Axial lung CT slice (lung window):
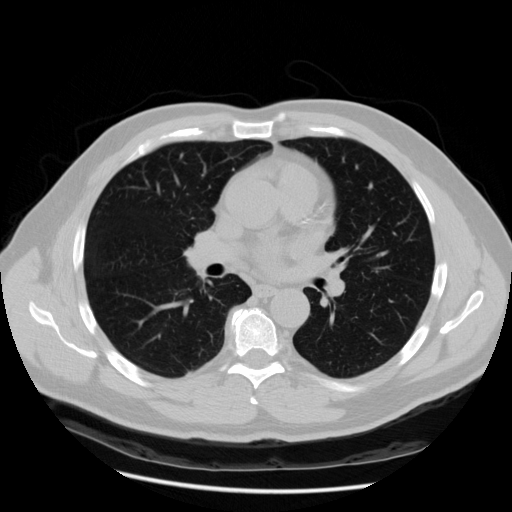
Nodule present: no